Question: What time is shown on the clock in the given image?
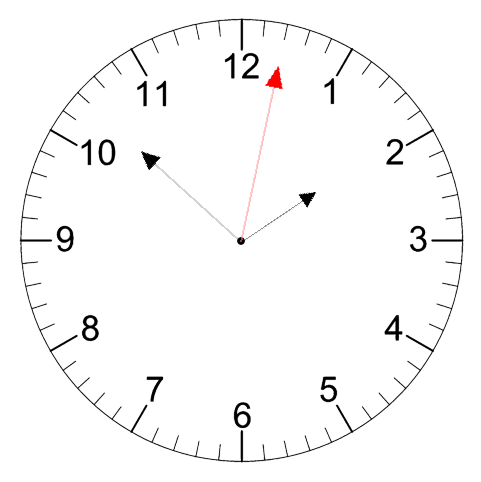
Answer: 01:52:02